Question: I have a JTable that was created in Netbeans's design mode. In my code, I opted for placing the following line of code on startup:
'''
model = new TableModel();
tbShares.setAutoCreateColumnsFromModel(false);
tbShares.setModel(model);
'''
'tbShares' is my JTable object.
The JFrame that contains my JTable is shown below:

The first column was set as an 'Object' type (the other two are Strings), so it can show an image. I have this code that I typed up for it to load an image, but it's not working (the 'list.add' part, the rest is to give you an insight on how my code is structured). This is the extension of an 'AbstractTableModel'.
'''
public void addRegister(String status, String name, String clients){
ImageIcon activeStatus = new ImageIcon(CleanSheets.class.getResource("res/img/active.png"));
ImageIcon inactiveStatus = new ImageIcon(CleanSheets.class.getResource("res/img/inactive.png"));
list.add(new Register((status.equals("true") ? activeStatus : inactiveStatus), name, clients));
this.fireTableDataChanged();
}
class Register{
Object status;
String name;
String clients;
public Register(Object status, String name, String clients) {
this.status = status;
this.name = name;
this.clients = clients;
}
}
'''
Supposedly, it grabs the images from the folder I indicated, but then it's just outputting text in that column instead of the actual image. How do I get it to show the correct image? Thank you.
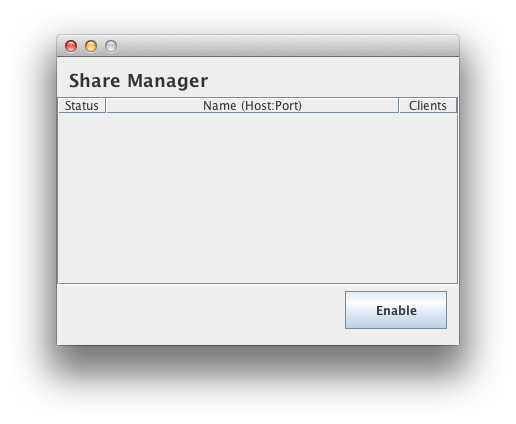
Answer: You should re-implement 'TableCellRenderer' try to read <URL> short article